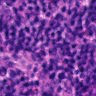
Metastatic tissue present: no